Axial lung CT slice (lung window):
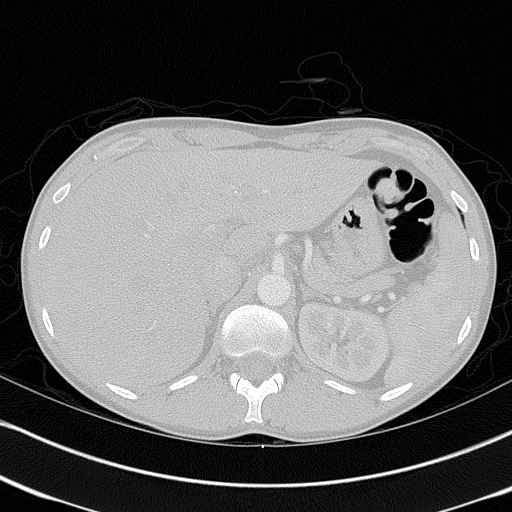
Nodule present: no